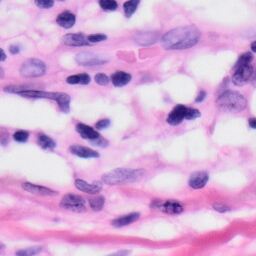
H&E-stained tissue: Skin